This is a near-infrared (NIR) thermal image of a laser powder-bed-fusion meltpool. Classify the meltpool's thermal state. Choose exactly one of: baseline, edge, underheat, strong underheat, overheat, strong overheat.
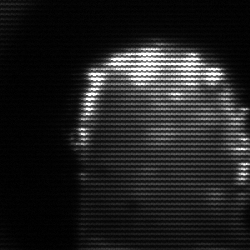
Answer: baseline